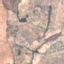
Label: PermanentCrop